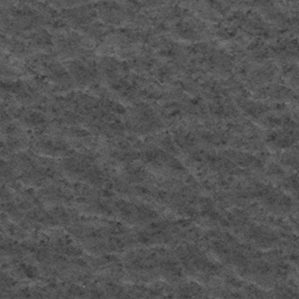
Label: frost